Question: I have a small 20-row table in my SQL08-R2 database that has an nvarchar(max) field. Within this field, I have written text with various CR/LF's (see image below):

For some reason when I create an RDL file and drop this particular field in a 'table' within Reporting Services, sometimes the CRF/LF's display properly and sometimes they don't. I have been searching and troubleshooting for several hours now with no answers...
All the text is showing up but the line breaks work on some rows but not on others.
Any thoughts on how to get the line breaks to render properly?
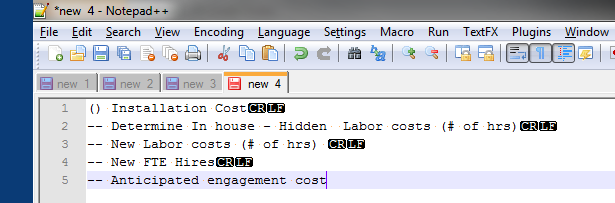
Answer: Thanks Cory for your response... it was close to what finally worked:
'''
=Replace(Fields!Header01.Value, Chr(13) ,Chr(10))
'''